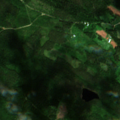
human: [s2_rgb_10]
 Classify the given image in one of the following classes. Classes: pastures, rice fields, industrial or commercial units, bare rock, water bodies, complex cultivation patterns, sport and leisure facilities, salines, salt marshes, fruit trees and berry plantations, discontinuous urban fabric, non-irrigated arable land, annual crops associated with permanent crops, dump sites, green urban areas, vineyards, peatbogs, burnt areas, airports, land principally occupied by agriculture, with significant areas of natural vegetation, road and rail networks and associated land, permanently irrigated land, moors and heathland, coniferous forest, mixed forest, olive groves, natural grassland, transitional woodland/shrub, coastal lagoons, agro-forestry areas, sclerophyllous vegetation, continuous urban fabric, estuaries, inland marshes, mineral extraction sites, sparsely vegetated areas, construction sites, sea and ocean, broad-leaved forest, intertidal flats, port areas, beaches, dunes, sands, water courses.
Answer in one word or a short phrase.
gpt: coniferous forest, mixed forest